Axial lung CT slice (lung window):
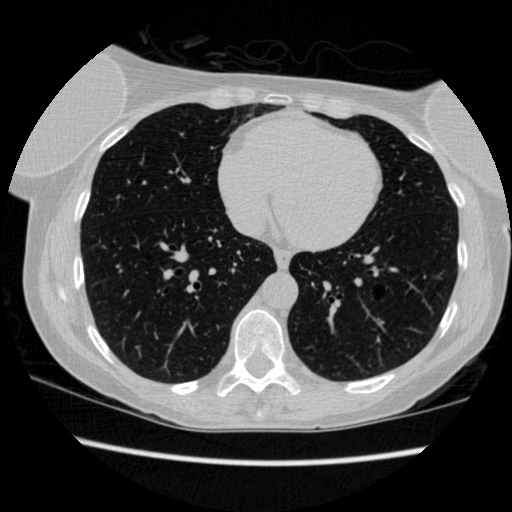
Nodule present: no